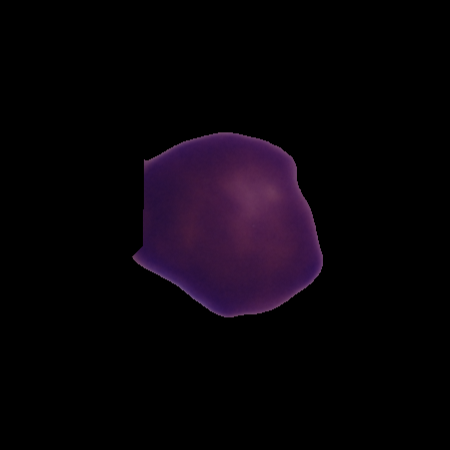
Label: healthy